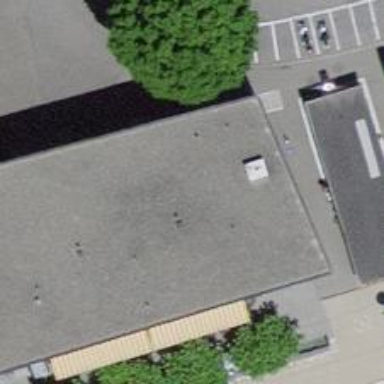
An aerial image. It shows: Bakery.